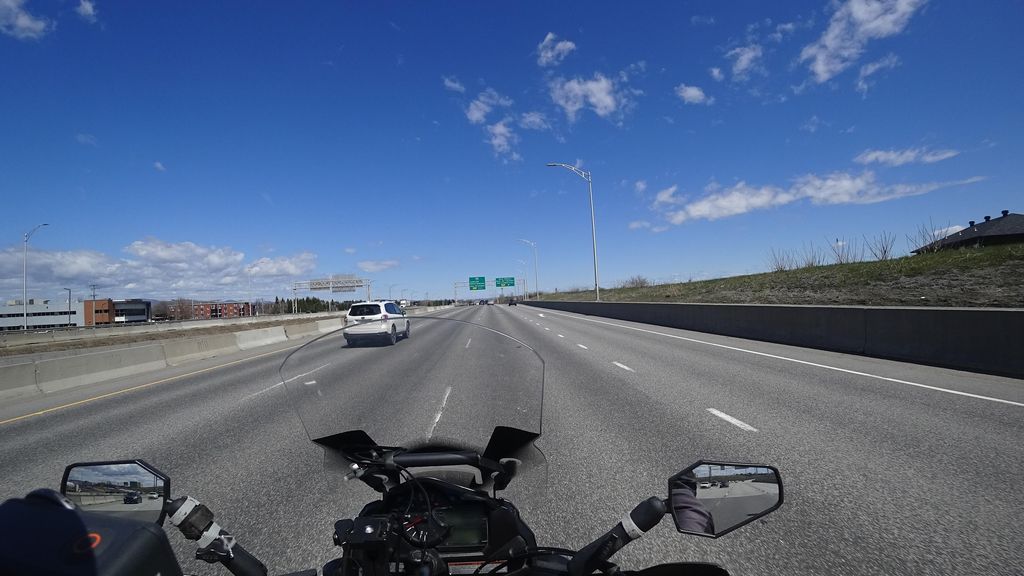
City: quebec_city